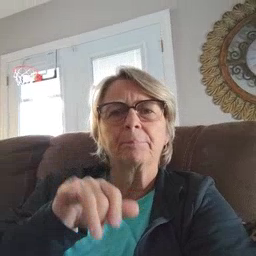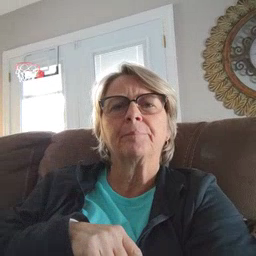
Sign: same